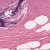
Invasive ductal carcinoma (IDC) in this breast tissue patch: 0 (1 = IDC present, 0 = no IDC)